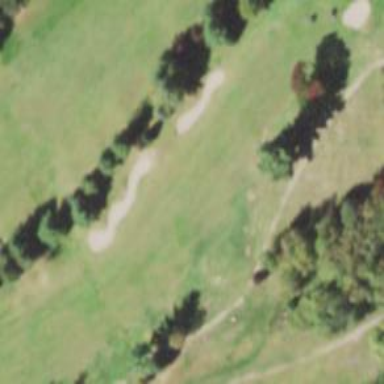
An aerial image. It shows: View of golf hole.